Question: I've added a 'UIViewControllerRepresentable' for UIKit's 'QLPreviewController' which I've found in a <URL>:
'''
struct QuickLookView: UIViewControllerRepresentable {
var url: URL
var onDismiss: (() -> Void) = { }
func makeCoordinator() -> Coordinator {
Coordinator(self)
}
func updateUIViewController(_ viewController: UINavigationController, context: UIViewControllerRepresentableContext<Self>) {
(viewController.topViewController as? QLPreviewController)?.reloadData()
}
func makeUIViewController(context: Context) -> UINavigationController {
let controller = QLPreviewController()
controller.dataSource = context.coordinator
controller.reloadData()
return UINavigationController(rootViewController: controller)
}
class Coordinator: NSObject, QLPreviewControllerDataSource {
var parent: QuickLookView
init(_ qlPreviewController: QuickLookView) {
self.parent = qlPreviewController
super.init()
}
func numberOfPreviewItems(in controller: QLPreviewController) -> Int {
1
}
func previewController(_ controller: QLPreviewController, previewItemAt index: Int) -> QLPreviewItem {
self.parent.url as QLPreviewItem
}
}
}
'''
In my app, I download a file (jpg/png/pdf) via Alamofire:
'''
let destination: DownloadRequest.Destination = { _, _ in
let documentsURL = FileManager.default.documentsDirectory
.appendingPathComponent(document.id.string)
.appendingPathComponent(document.name ?? "file.jpg")
return (documentsURL, [.removePreviousFile, .createIntermediateDirectories])
}
AF
.download(url, to: destination)
.responseURL { (response) in
guard let url = response.fileURL else { return }
self.fileURL = url
self.isShowingDoc = true
}
'''
...and pass its local url to the 'QuickLookView' to present it:
'''
@State private var isShowingDoc = false
@State private var fileURL: URL?
var body: some View {
// ...
.sheet(isPresented: $isShowingDoc, onDismiss: { isShowingDoc = false }) {
QuickLookView(url: fileURL!) {
isShowingDoc = false
}
}
}
'''
What happens is that the 'QuickLookView' opens as sheet, the file flashes (is displayed for like 0.1 seconds) and then the view goes blank:

I checked the 'Documents' folder of the app in Finder and the file is there and matches the url passed to the 'QuickLookView'. I've noticed that when the view is open, and I then delete the file from the folder via Finder, then the view will throw an error saying there's no such file - that means it did read it properly before it was deleted.
Note: I read somewhere that the QL controller has had issues when placed inside a navigation controller. In my view hierarchy, my views are embedded inside a 'NavigationView' - might that cause issues?
How do I solve this?
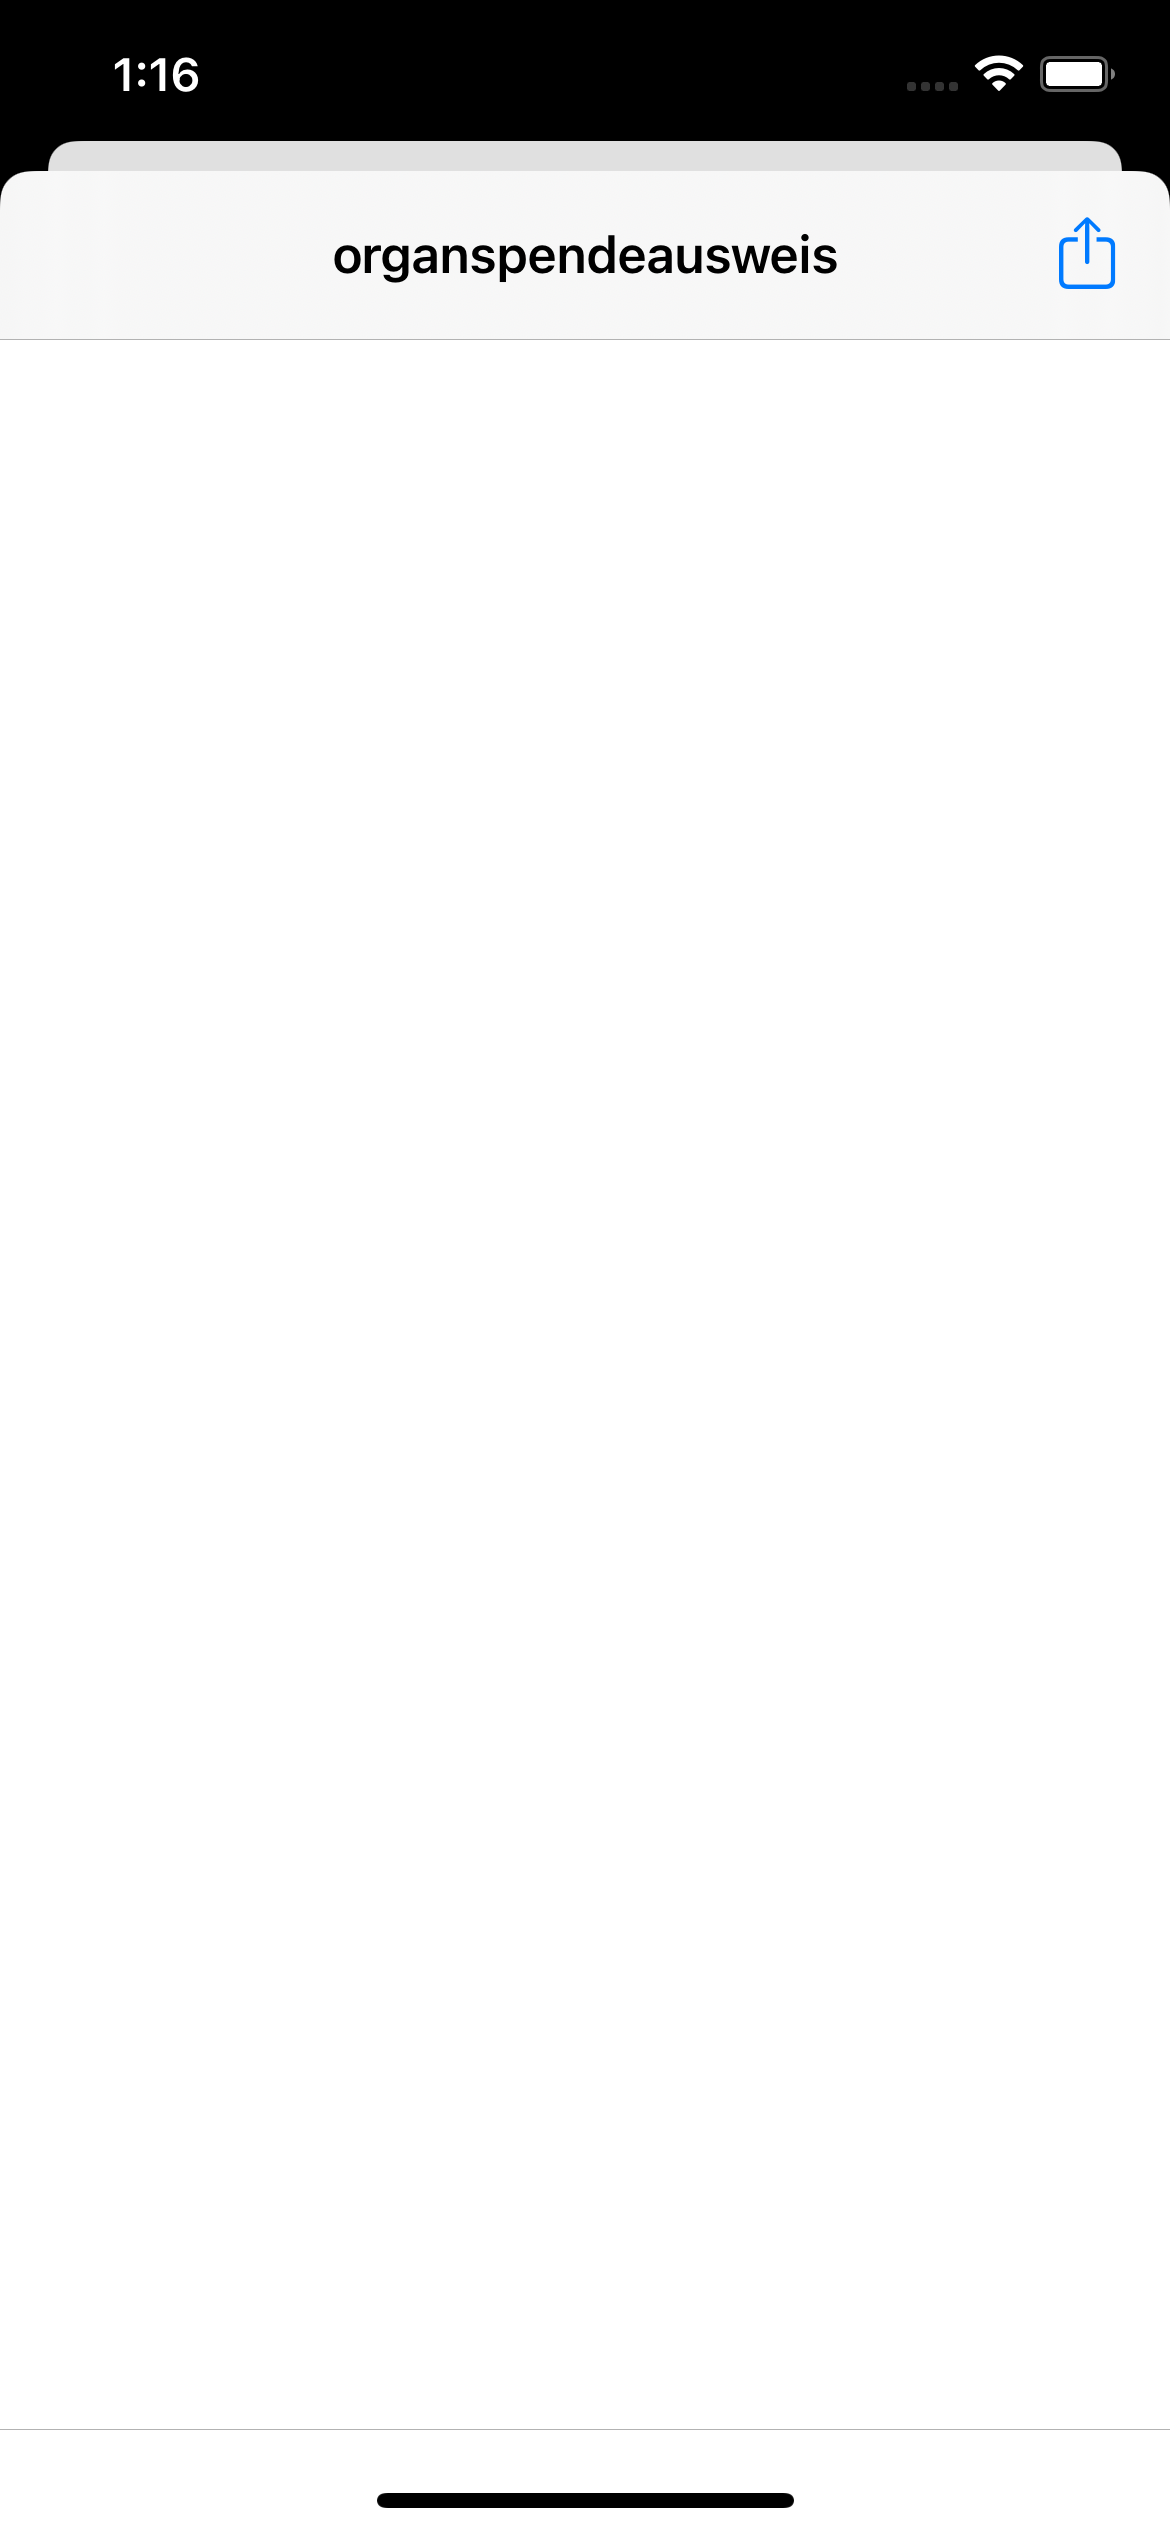
Answer: I finally got it to work - big thanks to <URL>.
Here's my currently working code:
'''
@State private var isShowingDoc = false
@State private var isLoadingFile = false
@State private var fileURL: URL?
var body: some View {
Button {
let destination: DownloadRequest.Destination = { _, _ in
let documentsURL = FileManager.default.documentsDirectory
.appendingPathComponent(document.id.string)
.appendingPathComponent(document.name ?? "file.jpg")
return (documentsURL, [.removePreviousFile, .createIntermediateDirectories])
}
isLoadingFile = true
AF
.download(url, to: destination)
.responseURL { (response) in
self.isLoadingFile = false
guard let url = response.fileURL else { return }
isShowingDoc = true
self.fileURL = url
}
} label: {
VStack {
Text("download")
if isLoadingFile {
ActivityIndicator(style: .medium)
}
}
}
.sheet(isPresented: $isShowingDoc, onDismiss: { isShowingDoc = false }) {
QuickLookView(url: fileURL!)
}
}
'''
with this 'QuickLookView': (mostly unchanged)
'''
struct QuickLookView: UIViewControllerRepresentable {
var url: URL
func makeCoordinator() -> Coordinator {
Coordinator(self)
}
func updateUIViewController(_ viewController: UINavigationController, context: UIViewControllerRepresentableContext<Self>) {
(viewController.topViewController as? QLPreviewController)?.reloadData()
}
func makeUIViewController(context: Context) -> UINavigationController {
let controller = QLPreviewController()
controller.dataSource = context.coordinator
controller.reloadData()
return UINavigationController(rootViewController: controller)
}
class Coordinator: NSObject, QLPreviewControllerDataSource {
var parent: QuickLookView
init(_ qlPreviewController: QuickLookView) {
self.parent = qlPreviewController
super.init()
}
func numberOfPreviewItems(in controller: QLPreviewController) -> Int {
1
}
func previewController(_ controller: QLPreviewController, previewItemAt index: Int) -> QLPreviewItem {
self.parent.url as QLPreviewItem
}
}
}
'''
As you can see, there's hardly any difference to my code from when I asked the question. Yesterday night, the 'fileURL' was always 'nil' for an unclear reason; yet, now it started working just fine. In exchange, the remote images in my list (not shown here) stopped working even though I haven't touched them, haha.
I don't know what's going on and what I even changed to make it work, but it works and I won't complain!